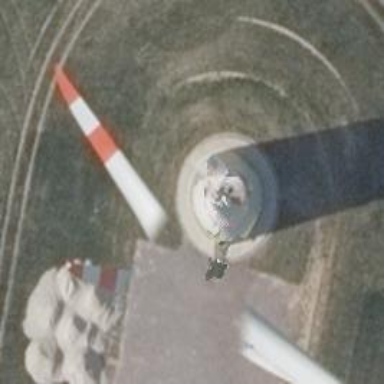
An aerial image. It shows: Wind generator using horizontal axis wind turbines.